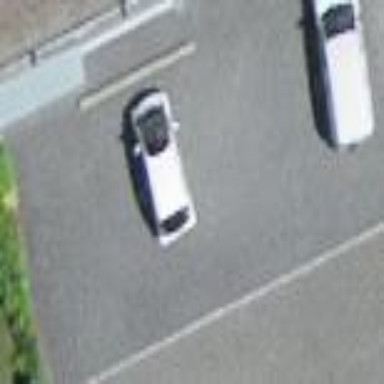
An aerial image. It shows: Street-side parking area.